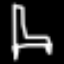
Label: chair